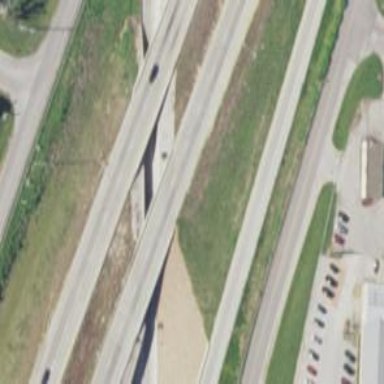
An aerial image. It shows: Motorway bridge.